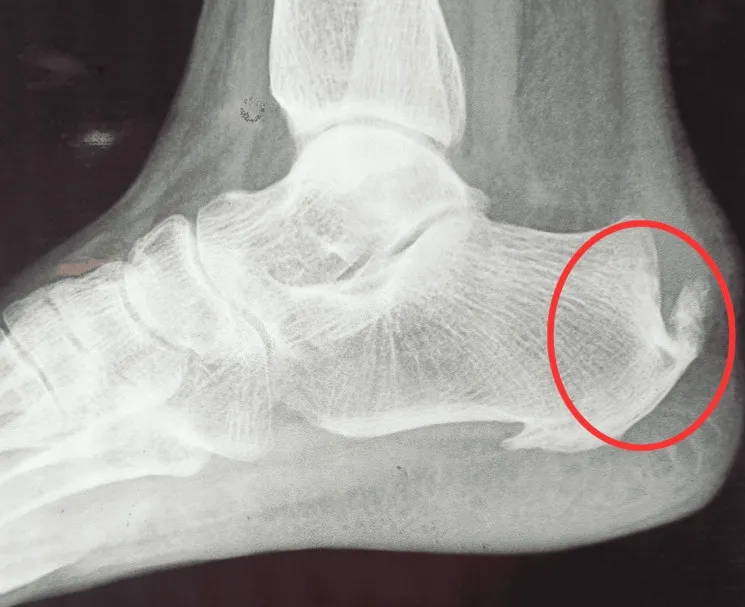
Radiographic representation of the lateral view of the right-side ankle joint, which shows calcaneal spur.
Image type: radiology (x_ray)